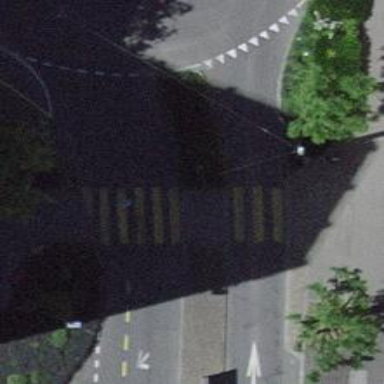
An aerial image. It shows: Uncontrolled zebra crossing with island. The crossing is marked with zebra stripes.